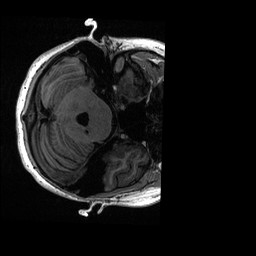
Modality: T1w
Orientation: axial
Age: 17
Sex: female
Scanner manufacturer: ge
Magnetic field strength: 3 T
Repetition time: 0.006952 s
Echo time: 0.00292 s